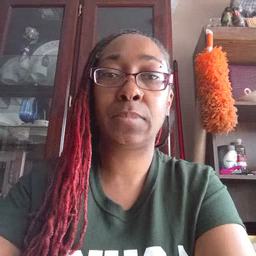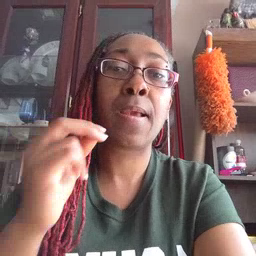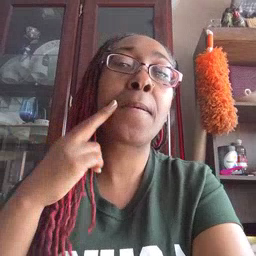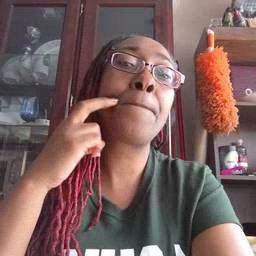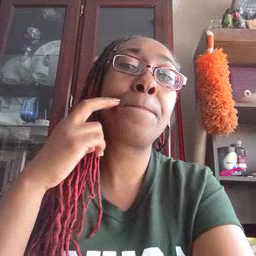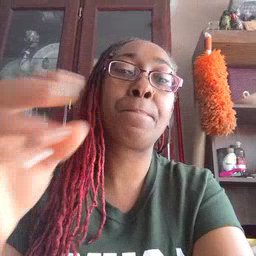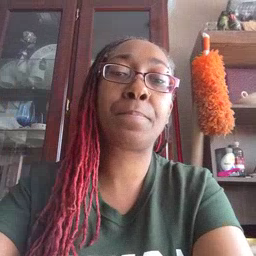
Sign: gum